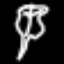
Label: leaf